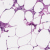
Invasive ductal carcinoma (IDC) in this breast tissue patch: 0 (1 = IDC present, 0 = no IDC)